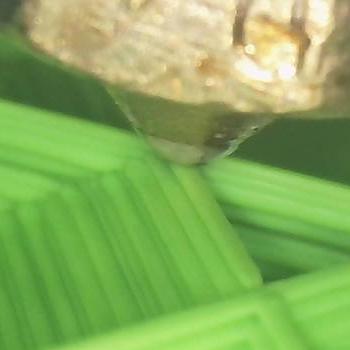
Flow rate: 70%